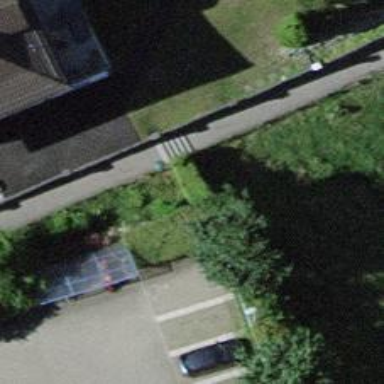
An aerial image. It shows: Road with steps.